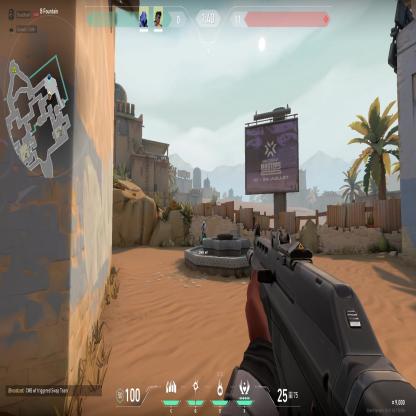
Label: teammate